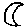
Label: moon